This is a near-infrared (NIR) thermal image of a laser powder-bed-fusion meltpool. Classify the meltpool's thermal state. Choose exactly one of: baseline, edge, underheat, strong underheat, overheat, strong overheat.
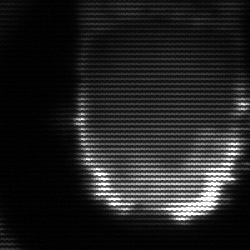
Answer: baseline